Question: Below is my code that works fine on IE 8 but it doesn't work on safari 5. The text wraps in IE and the div's layout is properly in placed on IE. But on safari everything is a mess.
Guys please help me to make this work on safari 5.
I want the layout on safari to look like this on the picture

Thanks in advance :)
Note: I just added a sample url from web to make the display better.
'''
<html>
<body>
<div style="overflow:auto;width:200px;clear:both;border:1px black solid;padding:4px;">
<div class="clsContainer div1" style="border:1px solid black;margin-right:3px;float:left;">
<img src="http://www.scicomcommerce.com/media/catalog/product/cache/1/image/5e06319eda06f020e43594a9c230972d/m/y/my-computer.jpg"
alt="" style="height:50px;width:50px;"/>
</div>
<div class="clsContainer div2" style="float:left;">
<div id="first" style="border:1px solid black;margin-bottom:3px;word-wrap:break-word;padding:2px;">
The quick brown fox jumps over the lazy dog.
</div>
<div id="second" style="border:1px solid black;margin-top:8px;word-wrap:break-word;padding:2px;">
ThisIsAVeryLongggggWordThatDoesNotWrapPleaseHelpMeSolveThisWordWrapIssueInSafari
</div>
</div>
</div>
</body>
</html>
'''
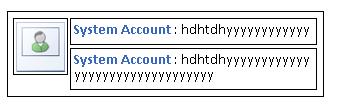
Answer: You need to add an explicit width to your '#first' and '#second' divs:
'''
#first
{
width: 138px;
border:1px solid black;
margin-bottom:3px;
word-wrap:break-word;
padding:2px;
}
#second
{
border:1px solid black;
margin-top:8px;
width: 138px;
word-wrap:break-word;
padding:2px;
}
'''
<URL>. Tested in Safari 5.0.3 for Windows.
But Safari as yet doesn't support break-word so you'll have to go with using actual words for now :)